Aerial crown-view tile of a tropical tree (Barro Colorado Island, Panama), acquired 20250512:
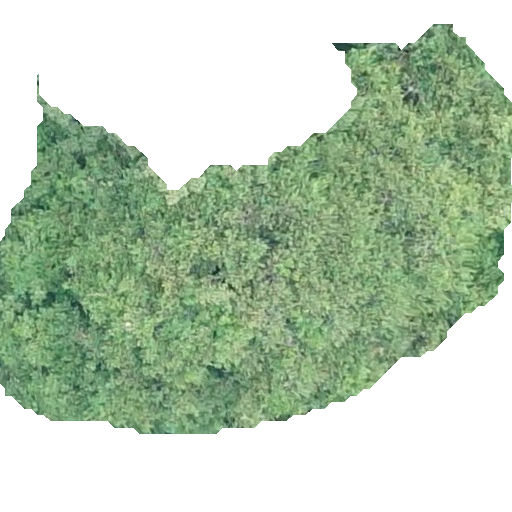
Species: Sloanea terniflora
GBIF accepted scientific name: Sloanea terniflora
Crown area: 206.425 m²